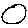
Label: circle